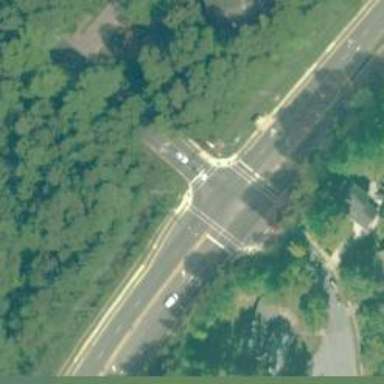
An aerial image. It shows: Asphalt footway with marked crossing.